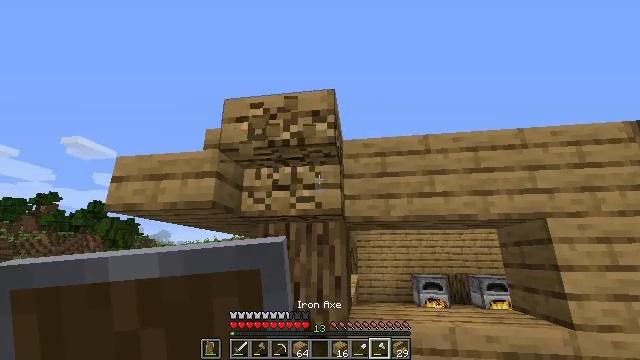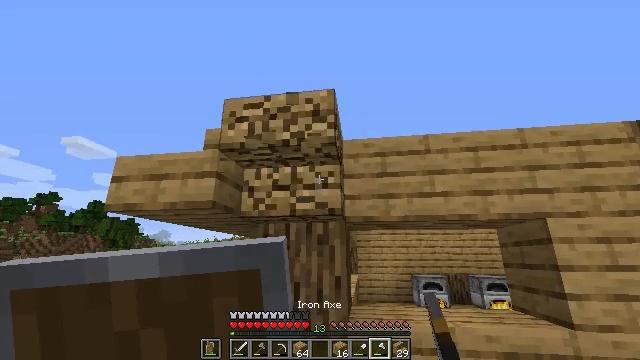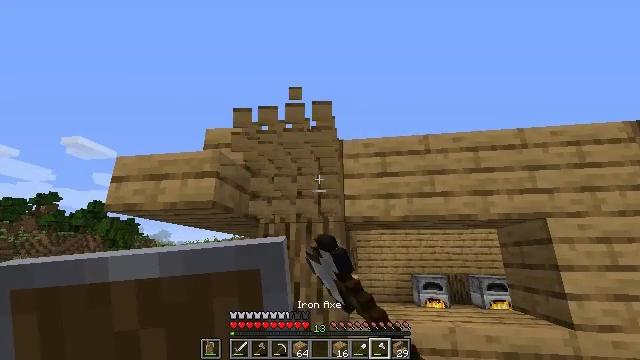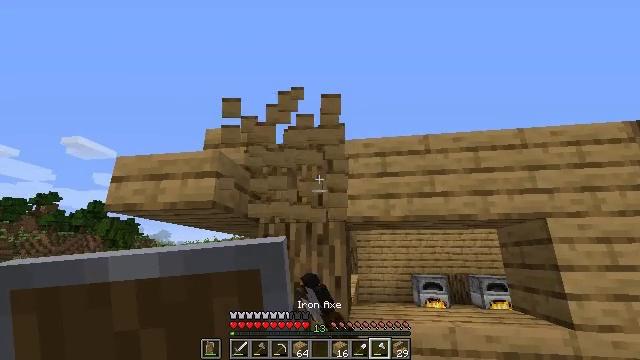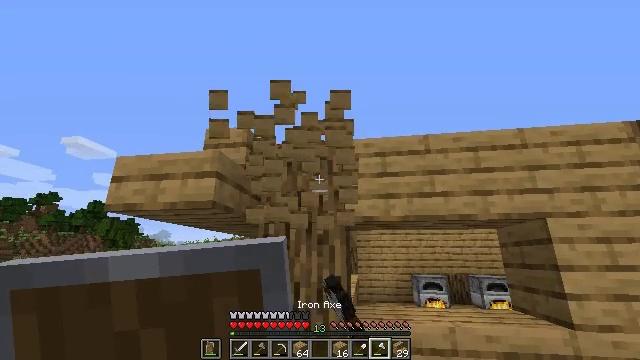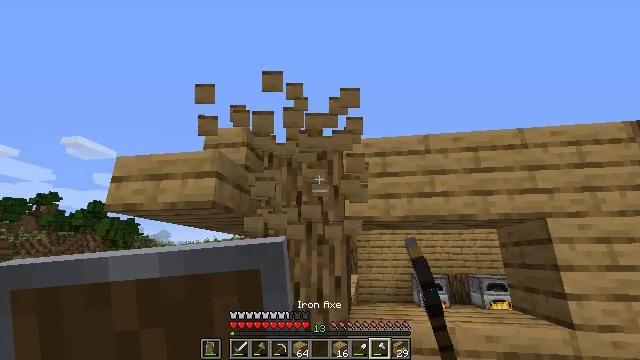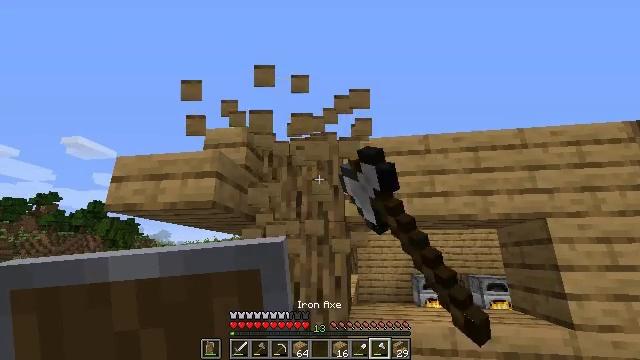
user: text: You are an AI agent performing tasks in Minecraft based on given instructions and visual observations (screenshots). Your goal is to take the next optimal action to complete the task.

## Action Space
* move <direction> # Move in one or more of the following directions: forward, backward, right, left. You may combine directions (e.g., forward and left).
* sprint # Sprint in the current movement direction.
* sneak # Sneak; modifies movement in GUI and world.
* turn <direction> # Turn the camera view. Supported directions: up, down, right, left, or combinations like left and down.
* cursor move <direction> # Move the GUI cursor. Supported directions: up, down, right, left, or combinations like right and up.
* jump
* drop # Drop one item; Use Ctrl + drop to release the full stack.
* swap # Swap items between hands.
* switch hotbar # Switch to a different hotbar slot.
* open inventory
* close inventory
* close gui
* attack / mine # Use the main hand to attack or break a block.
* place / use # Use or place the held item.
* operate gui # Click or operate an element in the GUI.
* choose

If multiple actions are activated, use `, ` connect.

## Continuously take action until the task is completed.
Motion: motion action
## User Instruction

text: Break the oak stairs.
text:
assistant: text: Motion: attack / mine
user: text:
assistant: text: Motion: attack / mine
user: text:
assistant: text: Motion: attack / mine
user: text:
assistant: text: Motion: attack / mine
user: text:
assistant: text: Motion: attack / mine
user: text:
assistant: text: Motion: attack / mine
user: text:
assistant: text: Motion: no_op